Question: I have downloaded and setup CakePHP on XAMP (Win 7) following by <URL> tutorial.
When I setup new project using NetBeans IDE 8.0.1, everything goes fine but when I tried to view page of my ItemsController's "index" function using http:// myproject/items/ it says: "Object not found!".

I tried "http:// myproject/index.php/items/" and my page loads without javascript and css files. I tried everything which are suggested <URL>, but could not resolve the issue after spending many hours. Does anyone know the exact solution of this problem?
Thanks
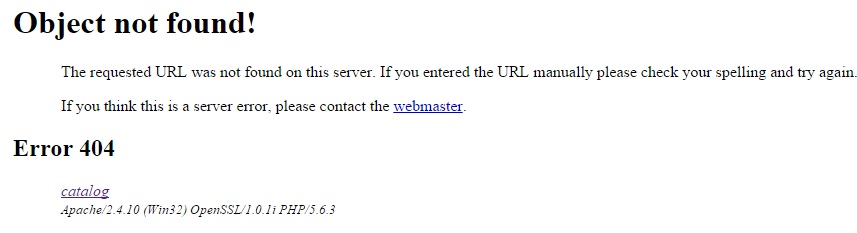
Answer: The problem was solved from the link provided by Kai <URL>. The problem solved after one change in httpd.conf file residing in xampppache\conf folder. Change: AllowOverride none to AllowOverride All.
@Kai: Thanks a lot.